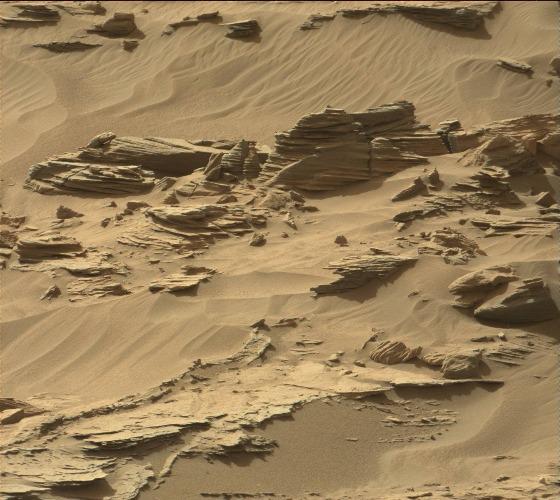
Terrain classes present: Bedrock, Gravel / Sand / Soil, Rock, Shadow